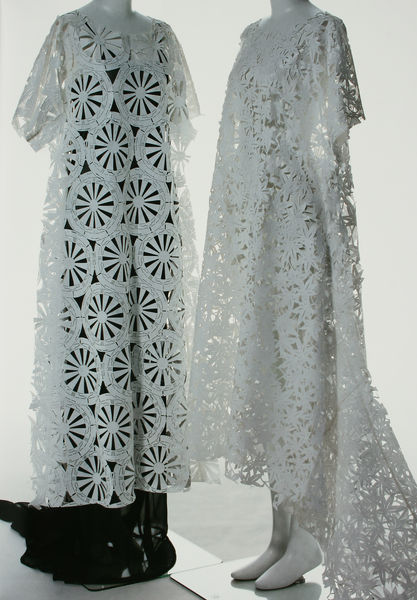
Titel: Kleider
Künstler: Rei Kawakubo
Standort: Kyoto (Japan)
Institution: Kyoto Costume Institute
Schlagwörter: weiß, ausschnitt, blumen, kleid, kleider, licht, schwarz, schleier, mode, muster, rock, falten, lang, spitze, ärmel, sonne, stickerei, rund, räder, schleppe, papier, modern, floral, ornamente, platte, foto, kreise, flora, puppe, puppen, durchsichtig, filigran, tunika, design, durchbrochen, bodenlang, unterkleid, hochgeschlossen, brautkleid, hochzeitskleid, kleiderpuppe, durchlässig, brautkleider